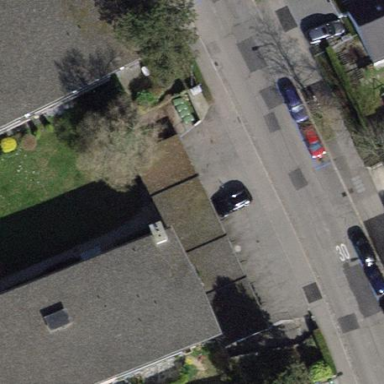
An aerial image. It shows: Group of garages.